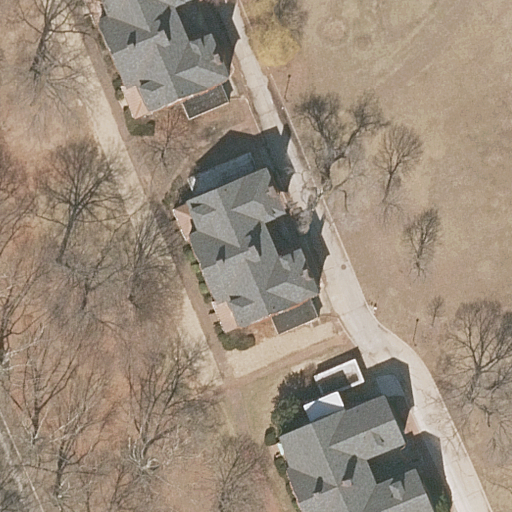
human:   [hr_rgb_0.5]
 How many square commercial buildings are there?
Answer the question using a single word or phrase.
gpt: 0

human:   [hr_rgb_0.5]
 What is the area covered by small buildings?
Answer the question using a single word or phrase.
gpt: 40m2

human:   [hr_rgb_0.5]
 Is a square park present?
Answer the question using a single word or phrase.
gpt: no

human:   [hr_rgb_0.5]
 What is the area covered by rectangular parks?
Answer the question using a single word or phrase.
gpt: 7693m2

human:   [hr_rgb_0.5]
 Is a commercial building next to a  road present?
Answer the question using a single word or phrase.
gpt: no

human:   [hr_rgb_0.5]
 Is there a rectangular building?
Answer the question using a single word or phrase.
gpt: yes

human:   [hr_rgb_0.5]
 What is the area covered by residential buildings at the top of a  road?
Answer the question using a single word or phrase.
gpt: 782m2

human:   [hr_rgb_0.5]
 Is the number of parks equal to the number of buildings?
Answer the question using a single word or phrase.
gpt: no

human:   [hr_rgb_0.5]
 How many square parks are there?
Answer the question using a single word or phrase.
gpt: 0

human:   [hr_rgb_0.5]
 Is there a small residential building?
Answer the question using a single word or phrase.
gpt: yes

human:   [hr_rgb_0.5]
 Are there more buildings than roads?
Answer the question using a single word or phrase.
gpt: no

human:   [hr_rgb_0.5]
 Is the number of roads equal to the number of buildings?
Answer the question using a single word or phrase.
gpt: yes

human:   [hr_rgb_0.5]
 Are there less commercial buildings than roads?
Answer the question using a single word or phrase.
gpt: yes

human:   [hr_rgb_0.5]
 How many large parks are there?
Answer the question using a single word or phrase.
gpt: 1

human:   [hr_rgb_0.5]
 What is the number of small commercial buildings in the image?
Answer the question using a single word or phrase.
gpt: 0

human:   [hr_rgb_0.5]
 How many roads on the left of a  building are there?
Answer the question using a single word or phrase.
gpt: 3

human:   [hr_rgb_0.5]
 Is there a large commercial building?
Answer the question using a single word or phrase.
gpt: no

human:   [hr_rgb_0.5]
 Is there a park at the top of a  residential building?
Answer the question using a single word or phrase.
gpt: yes

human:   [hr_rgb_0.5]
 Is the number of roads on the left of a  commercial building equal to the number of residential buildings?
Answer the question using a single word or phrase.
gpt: no

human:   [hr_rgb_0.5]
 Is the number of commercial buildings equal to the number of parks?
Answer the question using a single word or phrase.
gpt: no

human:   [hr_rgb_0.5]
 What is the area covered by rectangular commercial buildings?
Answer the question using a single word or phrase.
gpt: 0m2

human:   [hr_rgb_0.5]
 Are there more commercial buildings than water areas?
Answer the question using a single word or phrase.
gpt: no

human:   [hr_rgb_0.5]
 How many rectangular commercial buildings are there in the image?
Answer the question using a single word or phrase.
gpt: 0

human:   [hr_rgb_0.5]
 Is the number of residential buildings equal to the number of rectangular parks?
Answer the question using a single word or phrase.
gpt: no

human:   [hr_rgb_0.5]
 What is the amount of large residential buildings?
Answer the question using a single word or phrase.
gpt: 1

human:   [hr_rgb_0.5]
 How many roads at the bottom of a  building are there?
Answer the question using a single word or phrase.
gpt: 4

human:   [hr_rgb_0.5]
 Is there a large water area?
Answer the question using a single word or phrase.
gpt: no

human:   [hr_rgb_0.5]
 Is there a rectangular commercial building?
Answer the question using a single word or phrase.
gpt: no

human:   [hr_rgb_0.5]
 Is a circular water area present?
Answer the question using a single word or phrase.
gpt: no

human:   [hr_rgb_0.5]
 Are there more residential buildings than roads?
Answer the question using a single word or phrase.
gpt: no

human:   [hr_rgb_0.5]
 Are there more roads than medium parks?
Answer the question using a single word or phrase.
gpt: yes

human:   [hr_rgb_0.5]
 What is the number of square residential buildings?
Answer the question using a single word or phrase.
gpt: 0

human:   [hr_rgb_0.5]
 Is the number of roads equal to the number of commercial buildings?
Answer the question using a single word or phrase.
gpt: no

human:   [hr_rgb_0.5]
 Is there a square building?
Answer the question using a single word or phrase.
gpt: no

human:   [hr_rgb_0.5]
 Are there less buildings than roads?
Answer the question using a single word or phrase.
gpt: no

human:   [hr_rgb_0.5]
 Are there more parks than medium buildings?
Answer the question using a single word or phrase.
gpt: no